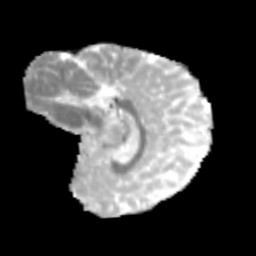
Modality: MD
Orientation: sagittal
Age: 11
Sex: male
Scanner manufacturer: siemens
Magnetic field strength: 3 T
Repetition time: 3.8 s
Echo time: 0.07 s